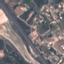
Land use / land cover: Highway